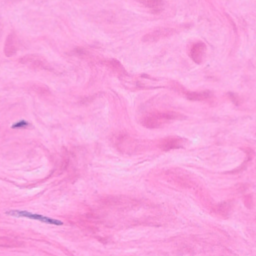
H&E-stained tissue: Breast